Current action and preconditions to check: trajectory_clear

Your task: For each precondition in the list above, predict whether it will hold at this action.

Consider the current scene as observed from the mobile robot's camera, and analyze the predicted future states of all dynamic agents (e.g., people, animals, vehicles, or any moving entities) within the NEXT SECOND.

IMPORTANT: Only answer "very likely" if you are absolutely certain—based on strong, clear evidence—that a dynamic agent will violate the precondition in the predicted future state. Do NOT answer "very likely" for unlikely, ambiguous, or low-probability risks.

Ask yourself for each precondition: Is there a high probability, with clear and convincing evidence, that the predicted future states of any dynamic agent will interfere with the predicted future state of the currently executing action within the NEXT SECOND, causing that precondition to fail?

Assess the risk level based on these predictions. Use "likely" or "very likely" if motions create a clear risk of interference.

Use "neutral" or "improbable" if agents are nearby but their predicted paths are clearly diverging or non-conflicting.

Failure Risk Categories: "very improbable", "improbable", "neutral", "likely", "very likely"

Answer Format: Output ONLY the probability_of_failure value from these categories: "very improbable", "improbable", "neutral", "likely", "very likely"

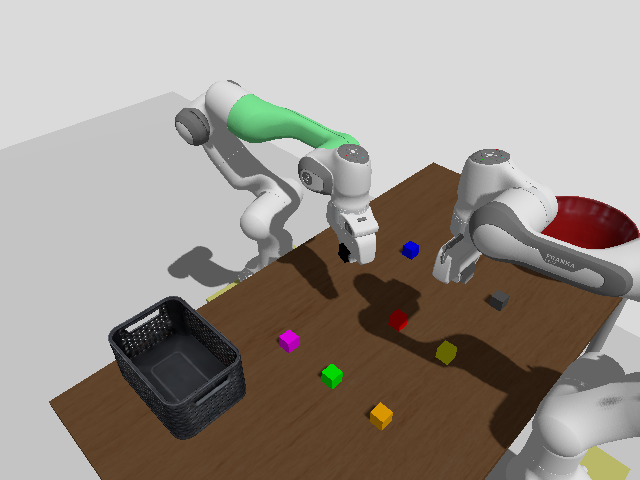

Answer: improbable